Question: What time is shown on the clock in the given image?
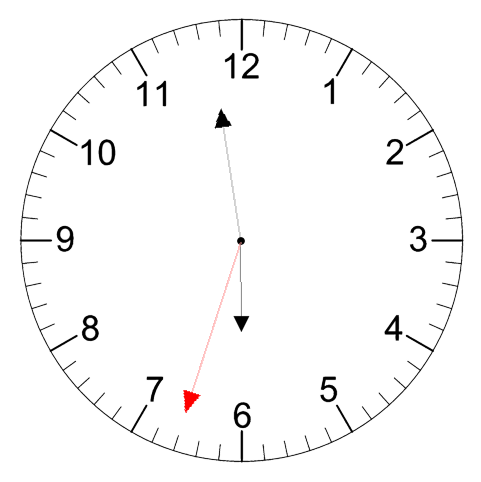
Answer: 05:58:33